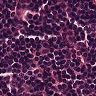
Metastatic tissue present: no